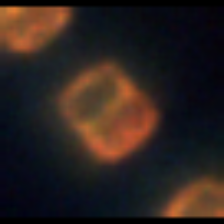
Taxon: Skeletonema
Group: Diatoms